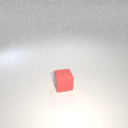
small red rubber cube